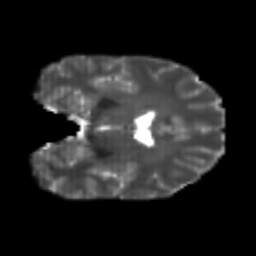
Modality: T2w
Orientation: coronal
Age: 25
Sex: male
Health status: healthy
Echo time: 0.074 s